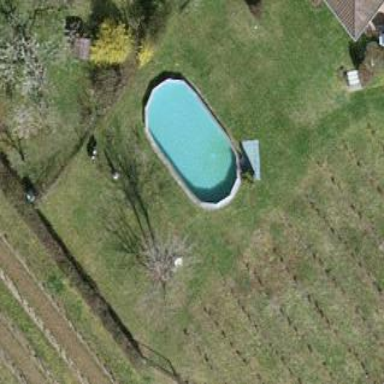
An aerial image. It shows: Swimming pool located in leisure land.